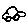
Label: car